Question: I am creating an application with that will utilise an embedded SQLite database. I watched various videos in relation to it and I noticed that my Data Explorer did not match that of the video. At first my Data Explorer was empty, all that was there was 'dbExpress'. I've also tried re-running the installer several times and 'DataSnap', 'DBXPool', 'DBXTrace', 'IBToGo' and 'InterBas' appeared, but it was not because of the installation re-run. Anyway, what can I do to get the SQLite option to appear for me?
This is currently what my Data Explorer looks like:

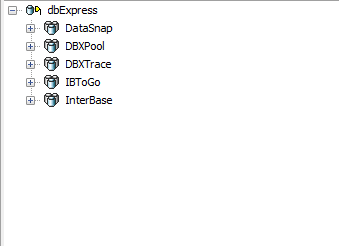
Answer: Check dbxdrivers.ini and dbxconnections.ini for dbexpress configuration. You may need to add an entry for Sqlite dbexpress configuration.